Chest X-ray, PA view. Patient: 65 years old, sex F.
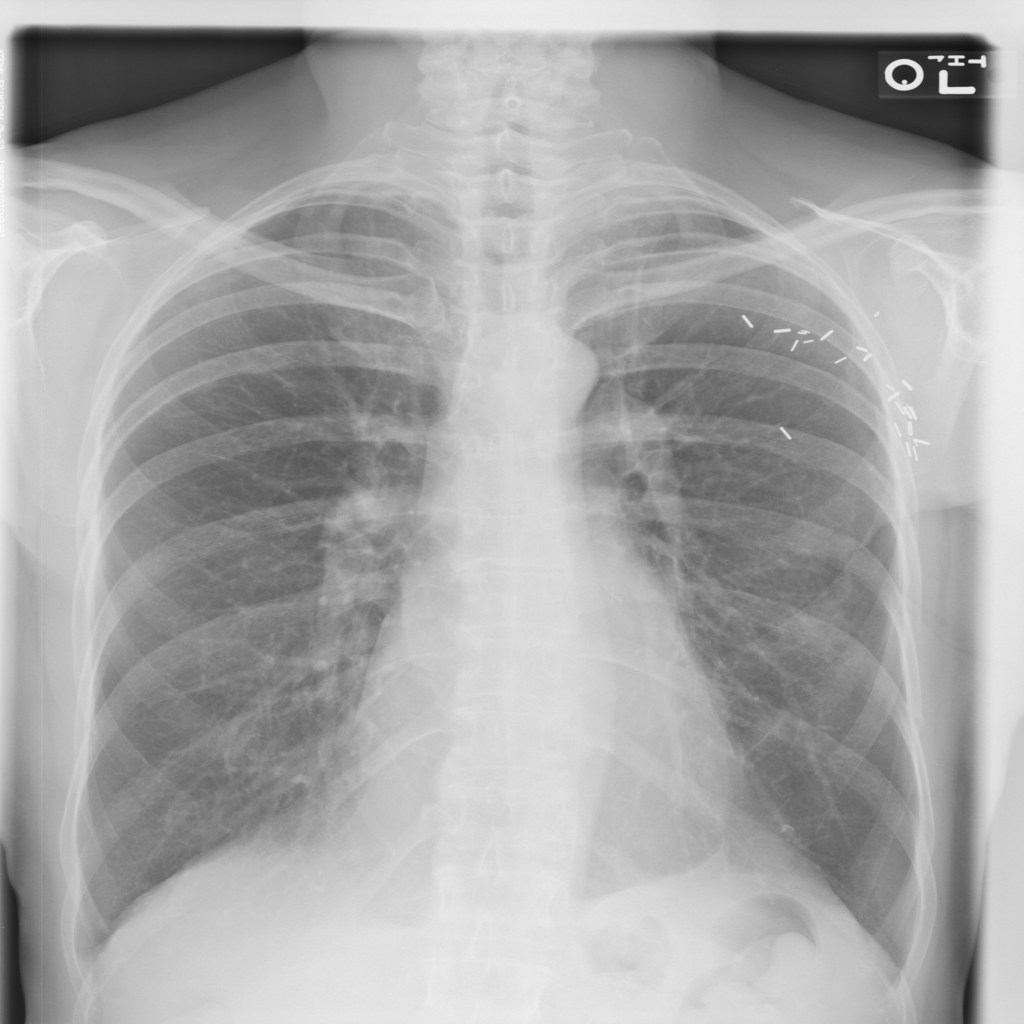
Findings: No Finding